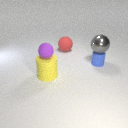
large yellow rubber cylinder below small purple rubber sphere